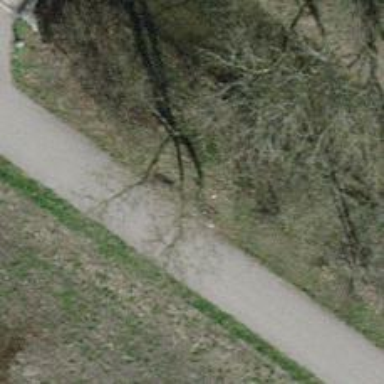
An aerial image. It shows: Brown bench in the vicinity.